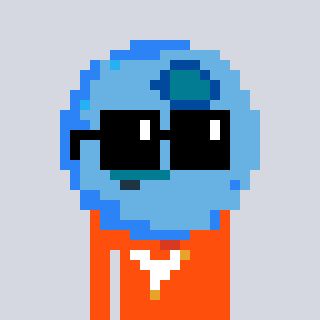
a pixel art character with square black sunglasses, a blueberry-shaped head and a orange-colored body on a cool background